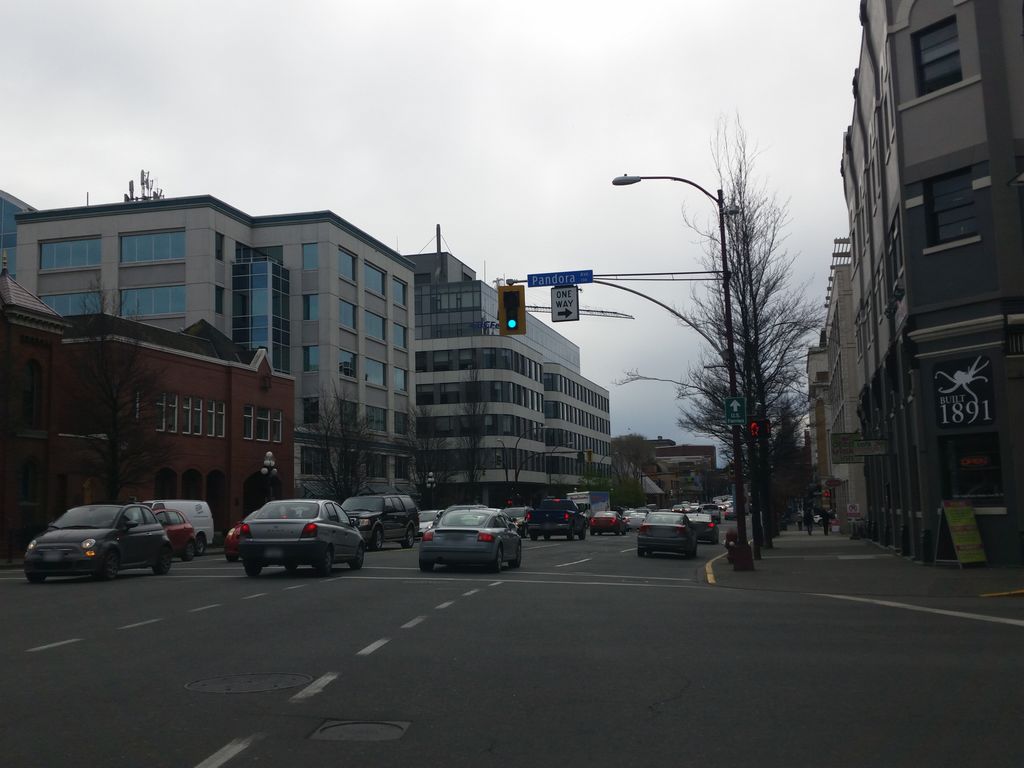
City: victoria